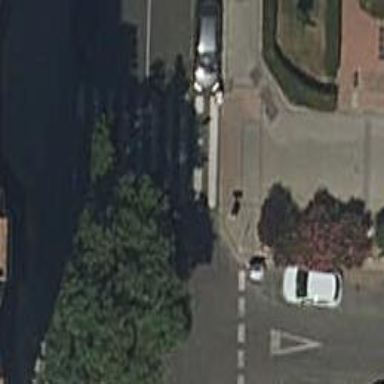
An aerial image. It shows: Zebra crossing on the road.